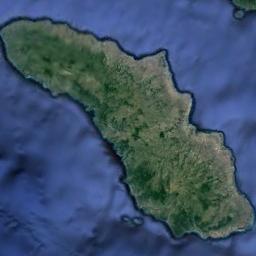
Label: island